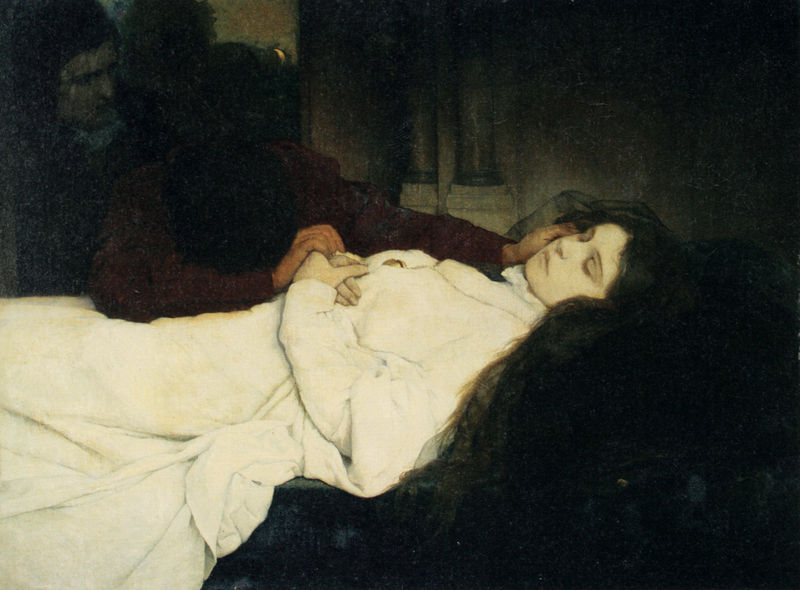
Titel: Der Wirtin Töchterlein
Künstler: Gabriel von Max
Standort: Museumslandschaft Hessen Kassel
Institution: Neue Galerie
Schlagwörter: blau, mann, schlaf, weiß, frauen, grün, menschen, mädchen, braun, brust, frau, hell, kleid, licht, mund, männer, nase, profil, schmuck, schwarz, stirn, säulen, zimmer, rot, schleier, tuch, gesichter, jung, wand, augen, blass, gesicht, kragen, lang, leiche, tod, tot, trauer, hände, öl, gewand, haare, lange haare, mutter, spitzen, blässe, kontrast, locken, scheitel, schlafen, kette, beleuchtung, homme, bett, krank, amme, weinen, liegende, blanc, noir, tote, nonne, arzt, leintuch, medallion, gestorben, bahre, leichnam, totenbett, blanche, rouge, sombre, leuchtend, femme, mort, trauern, trauernde, schtten, gesichtslos, robe, medallon, präraffaelit, lager, bleu, max, unschuld, endormi, garcon, hommes, totenlager, lit, mains, fraui, peuple, allongée, deuil, gabriel von max, gabriel von, nbase, robe blanche, frau#, vertes, #hände, cheveux longs, funèbre, décès, décé